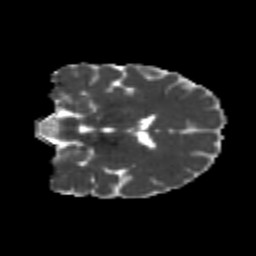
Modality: MD
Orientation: coronal
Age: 22
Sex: female
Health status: healthy
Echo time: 0.074 s